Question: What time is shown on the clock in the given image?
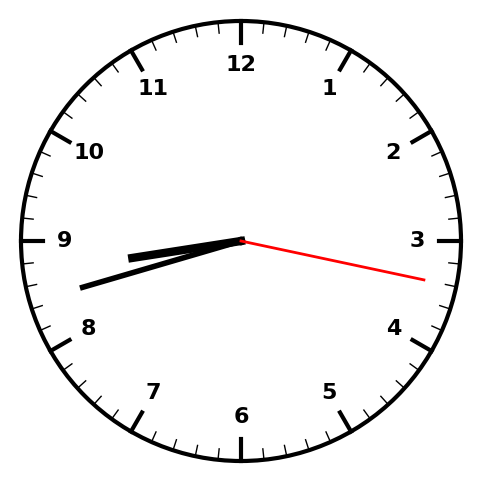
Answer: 08:42:17